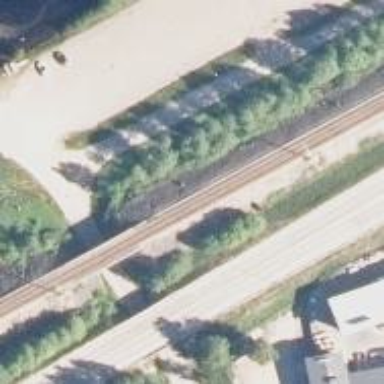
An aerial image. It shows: Railway with continuous electrified contact line.